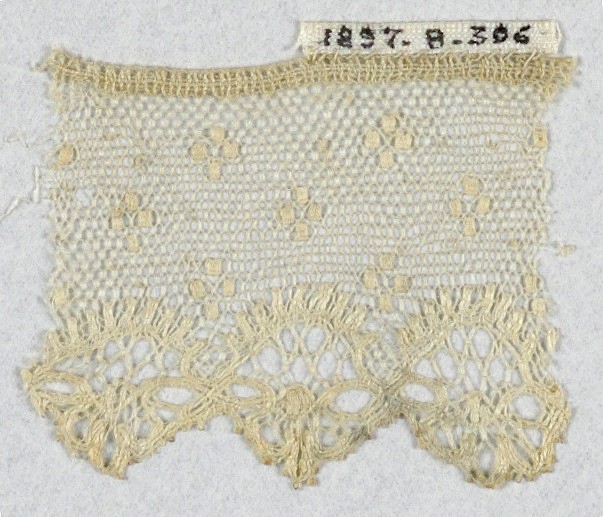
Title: Fragment
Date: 19th century
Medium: Linen Technique: bobbin lace (Lille-style with heavy outlining thread)
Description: Fragment of Lille type bobbin lace.